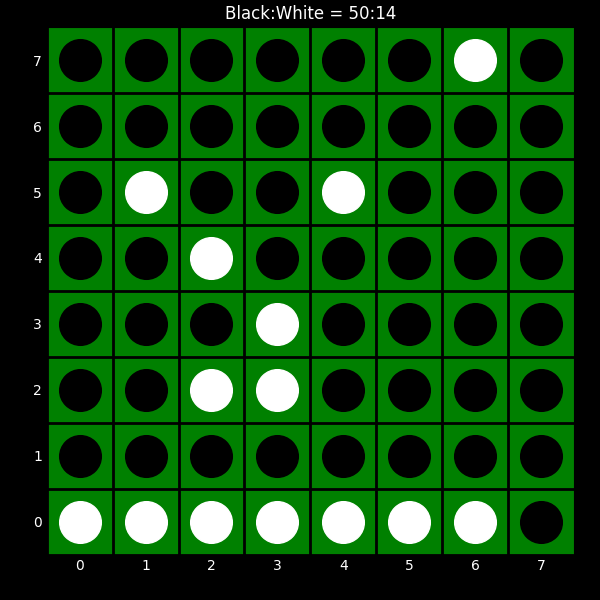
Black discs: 50
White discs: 14